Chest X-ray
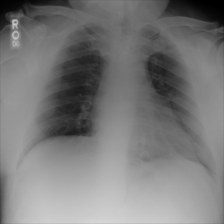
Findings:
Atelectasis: negative
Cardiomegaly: negative
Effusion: negative
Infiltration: negative
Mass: negative
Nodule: negative
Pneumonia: negative
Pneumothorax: negative
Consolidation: negative
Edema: negative
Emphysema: negative
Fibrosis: negative
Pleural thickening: negative
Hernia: negative